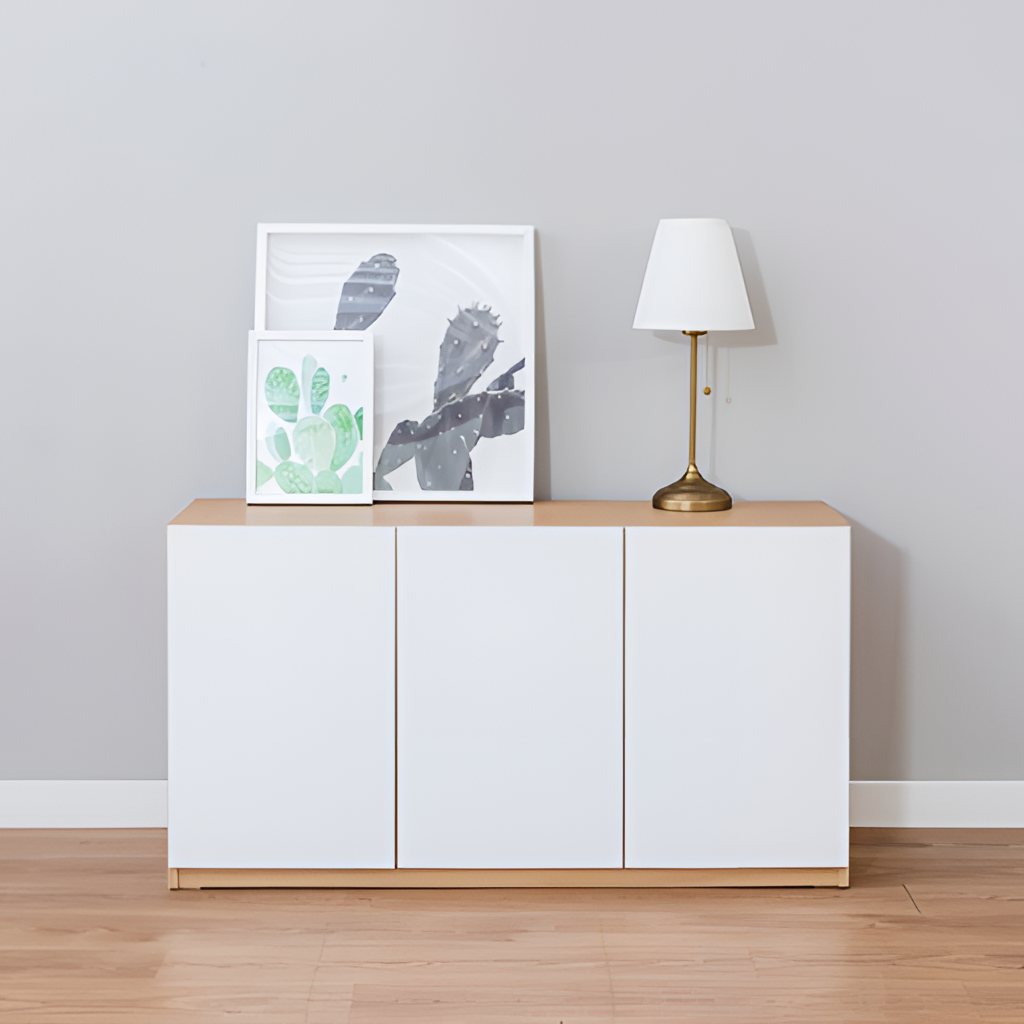
living room, white wood cabinet, wood flooring, with plank pattern, paint wallpaper, with solid pattern, modern